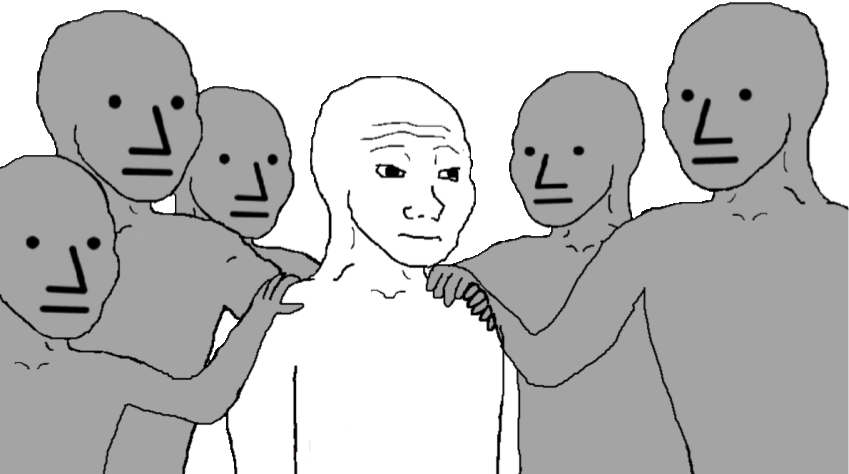
Label: 5_NPC